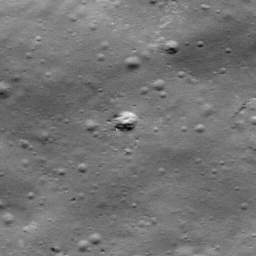
Pit: Rutherfurd 1a
Host crater: Rutherfurd
Host type: impact_melt
Lunar coordinates: latitude -60.779, longitude 348.188